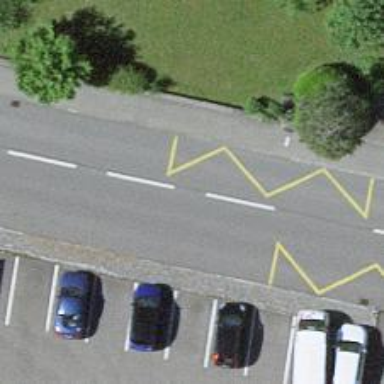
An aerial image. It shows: Public transport stop position.